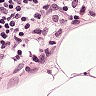
Metastatic tissue present: no